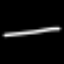
Label: line